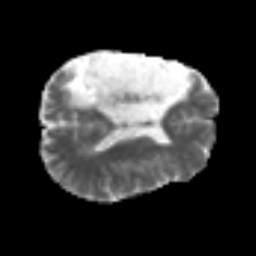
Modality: MD
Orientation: axial
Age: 52
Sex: male
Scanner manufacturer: siemens
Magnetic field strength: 3 T
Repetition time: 6.1 s
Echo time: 0.101 s